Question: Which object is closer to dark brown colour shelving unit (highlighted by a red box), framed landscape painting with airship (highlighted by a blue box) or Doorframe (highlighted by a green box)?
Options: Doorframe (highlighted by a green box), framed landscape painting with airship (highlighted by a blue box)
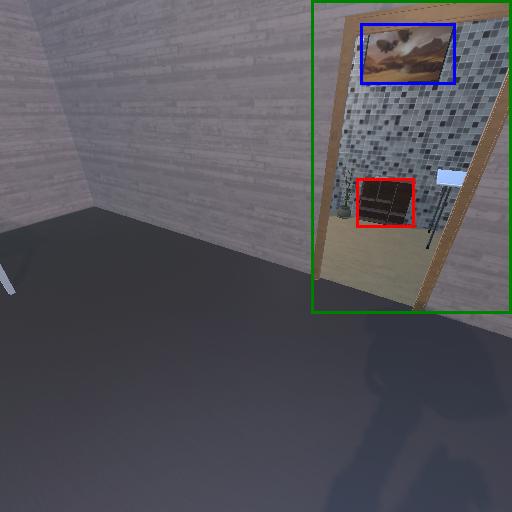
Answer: Doorframe (highlighted by a green box)